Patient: sex M, age 52
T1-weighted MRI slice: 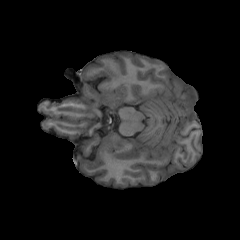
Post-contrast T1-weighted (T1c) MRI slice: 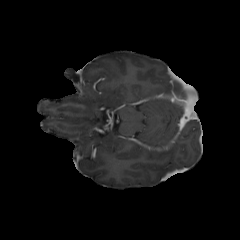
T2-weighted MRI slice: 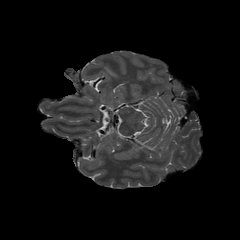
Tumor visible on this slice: yes
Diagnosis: Glioblastoma, IDH-wildtype
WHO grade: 4